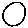
Label: circle